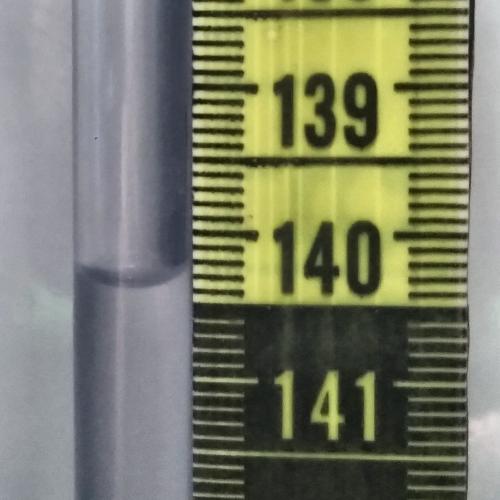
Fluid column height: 140.3 cm